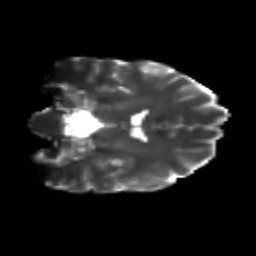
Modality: T2w
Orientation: coronal
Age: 24
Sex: male
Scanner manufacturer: siemens
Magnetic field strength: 3 T
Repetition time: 3.5 s
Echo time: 0.104 s